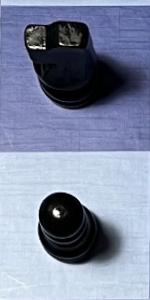
Label: Pawn_Black